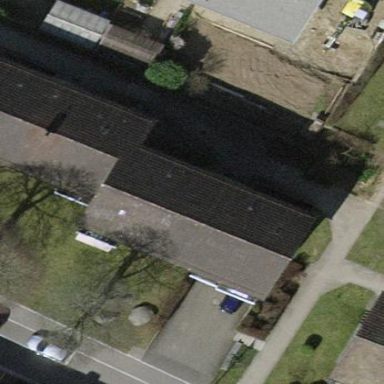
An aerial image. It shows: Building with gabled roof.